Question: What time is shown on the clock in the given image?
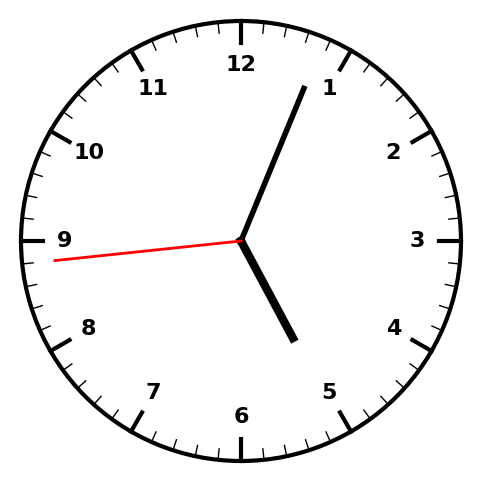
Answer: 05:03:44